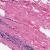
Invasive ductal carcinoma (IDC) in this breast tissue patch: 0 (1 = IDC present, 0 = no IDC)